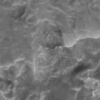
Label: not_dusty